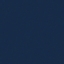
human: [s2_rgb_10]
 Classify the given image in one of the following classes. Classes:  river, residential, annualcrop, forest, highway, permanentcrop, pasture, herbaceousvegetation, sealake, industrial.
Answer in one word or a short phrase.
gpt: SeaLake